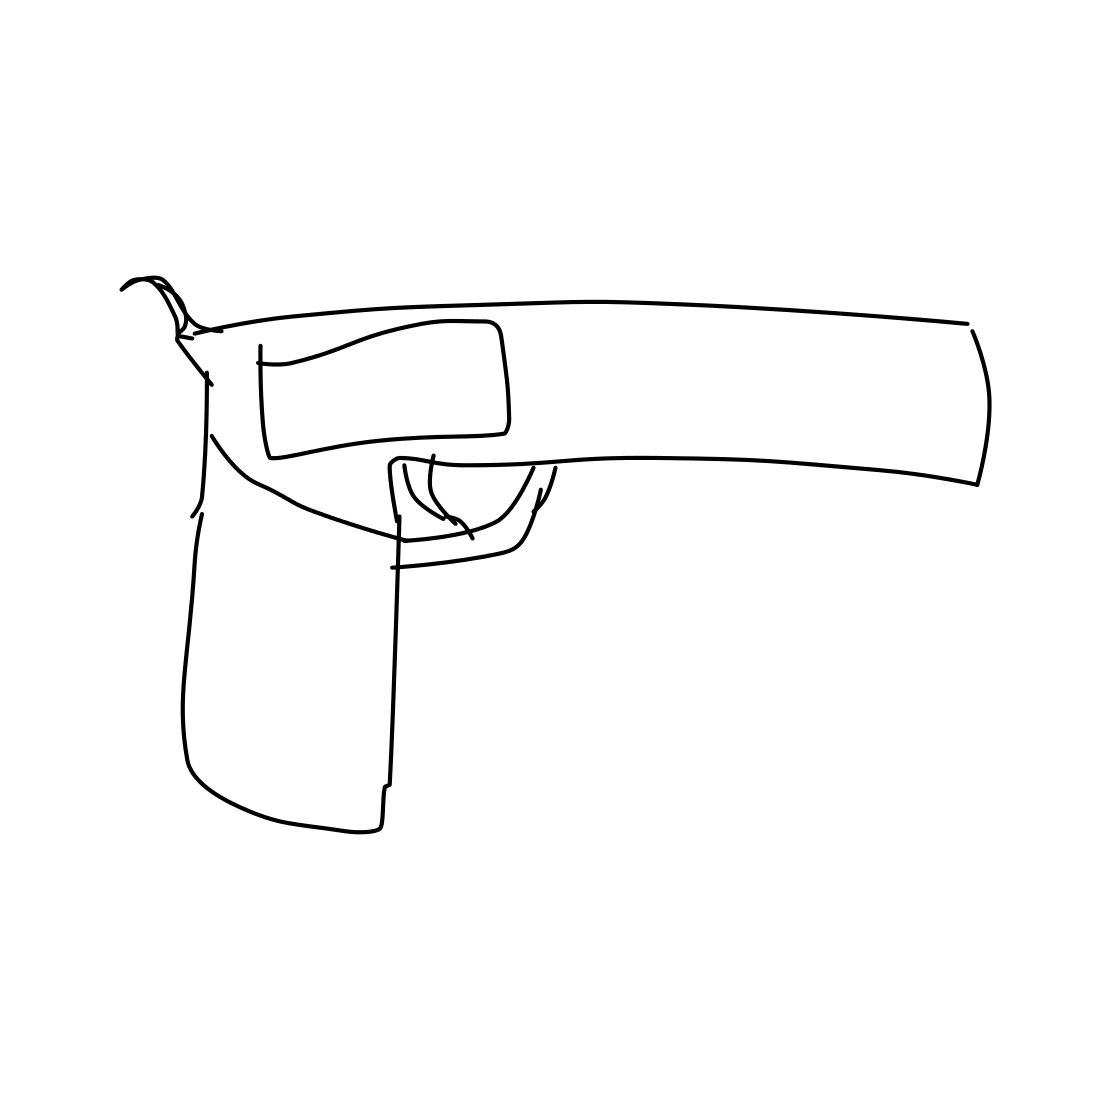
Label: revolver